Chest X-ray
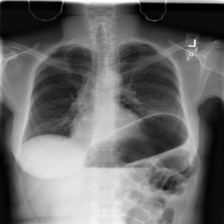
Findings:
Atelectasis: negative
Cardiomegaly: negative
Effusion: negative
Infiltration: negative
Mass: negative
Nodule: negative
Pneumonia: negative
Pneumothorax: negative
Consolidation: negative
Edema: negative
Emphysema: negative
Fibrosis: negative
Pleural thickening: negative
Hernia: negative